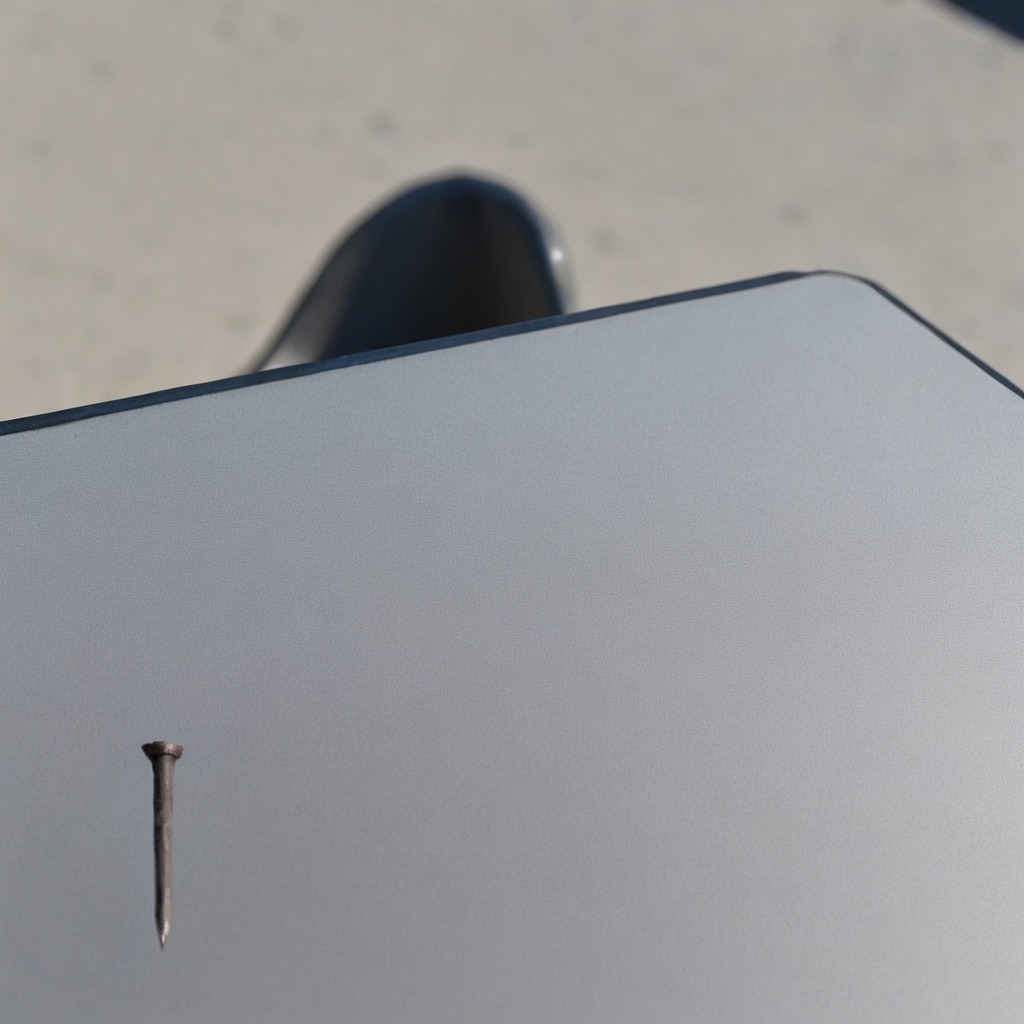
An iron nail is lying on the table.